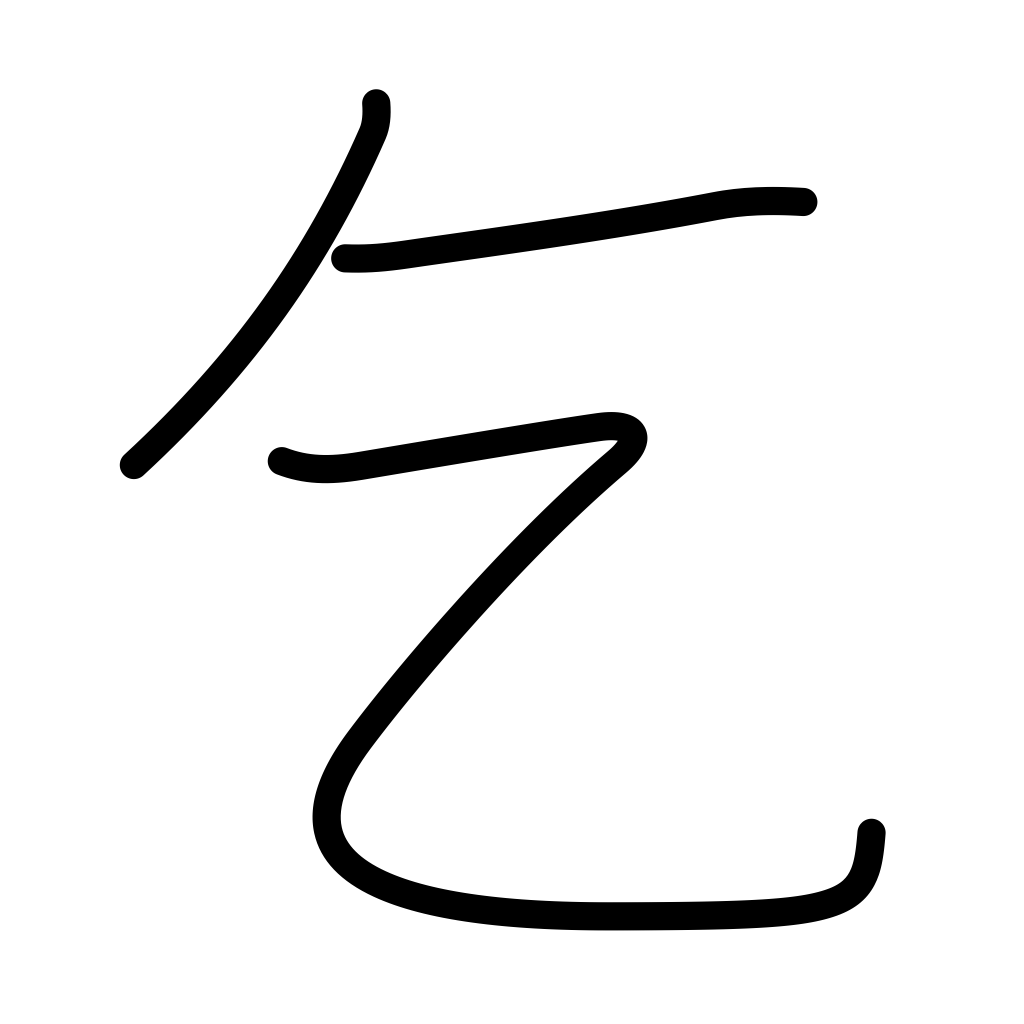
Meaning: beg, invite, ask